Question: Problem with displaying news from database!

'''
Database(table) Articals: ID, Title, Content, User
'''
Very simple, i only want display last 3 news from database with foreach in view
(my controller send me array of 3 records in $artical, and this is ok), but view cannot
display this..
please help me, my dead line is tomorrow.
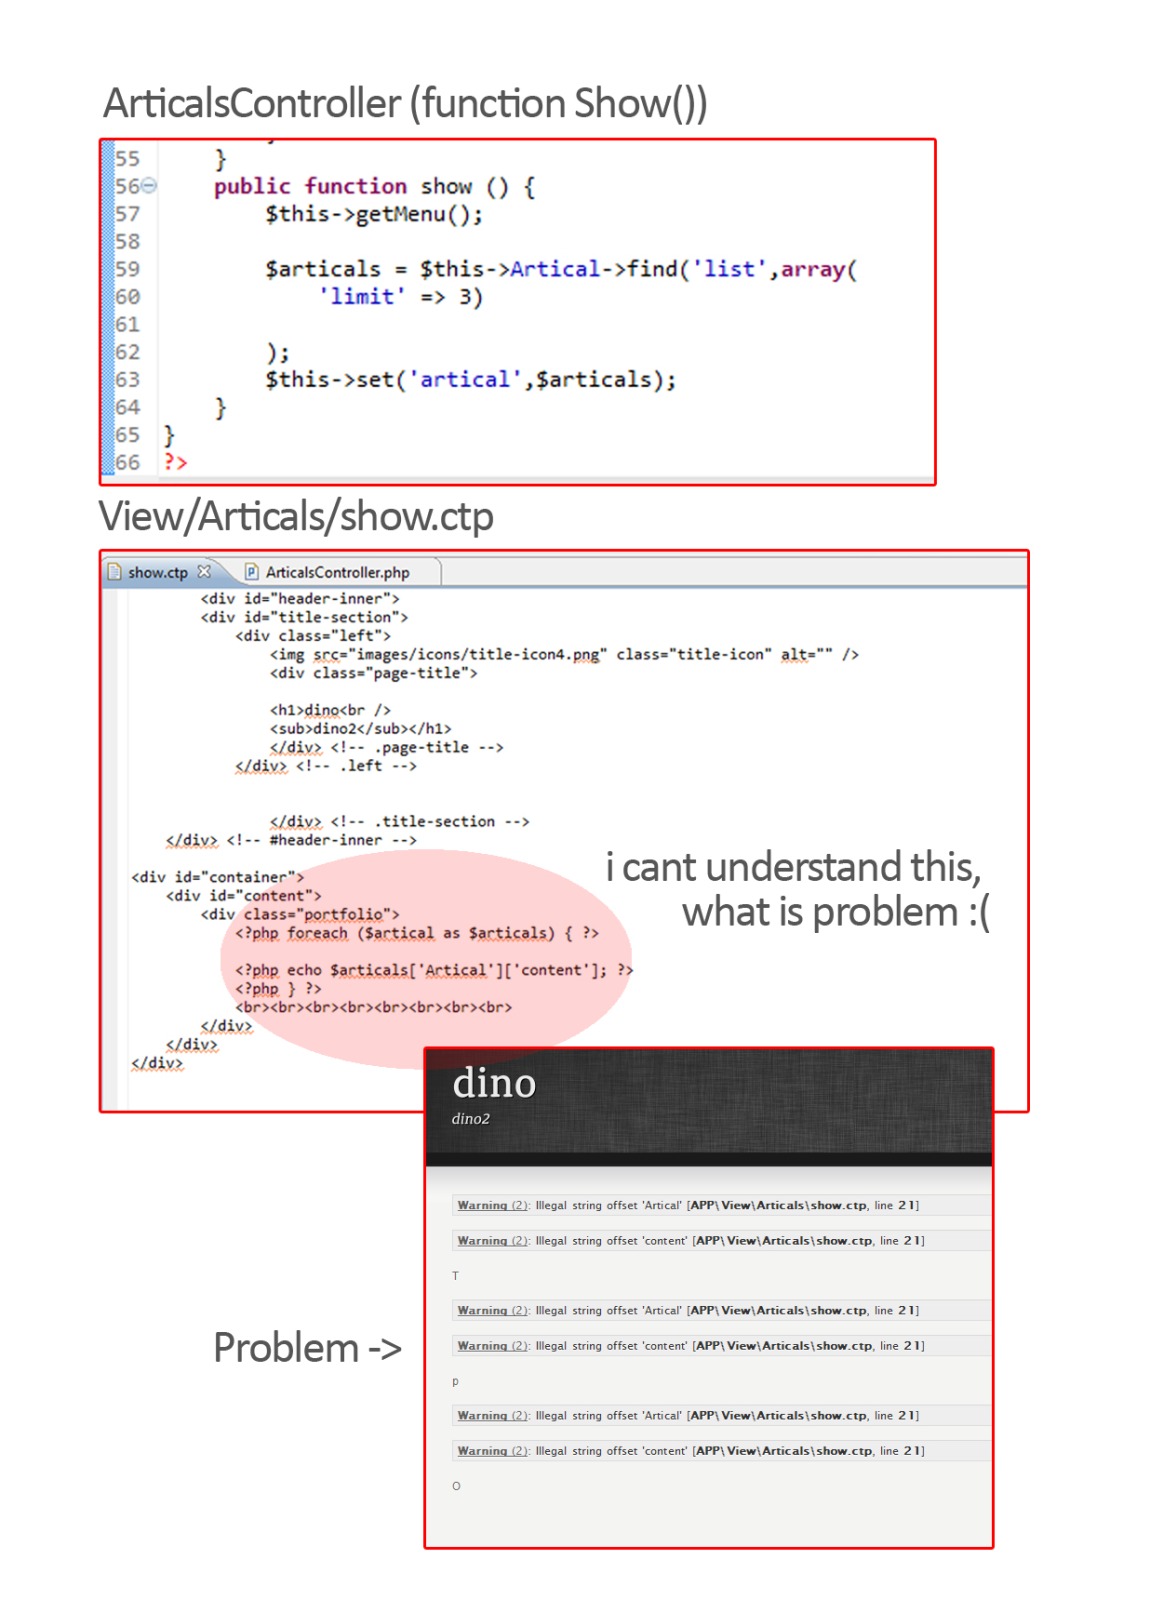
Answer: In cakephp if you put into your tables the field created and modified (DATETIME), the mvc automatically insert the date of creation or when you modify it.
So when you retrieve your data you can do in this mode
'''
$articals = $this->Artical->find('all', array(
'limit' => 3,
'order' => 'Artical.created DESC' )
));
'''
or in your case if you an increment id you can do in this mode (but I suggest you to use created and insert it into your tables)
'''
$articals = $this->Artical->find('all', array(
'limit' => 3,
'order' => 'Artical.ID DESC' )
));
'''
If you have some problem to print data try to make a 'var_dump($articals)';
After try to print out your content like this:
'''
foreach ($articals as $artical) {
echo '<p>'.$artical['Artical']['Content'].'</p>';
}
'''